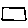
Label: square